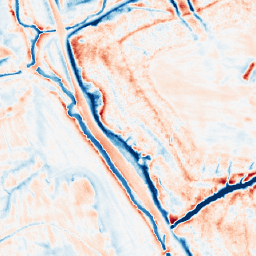
Category: edge_preserving
Decomposition family: anisotropic_diffusion
Decomposition parameters: iterations: 50
kappa: 100
gamma: 0.2
Upsampling method: nearest
Upsampling parameters: scale: 2
Upsampling scale: 2